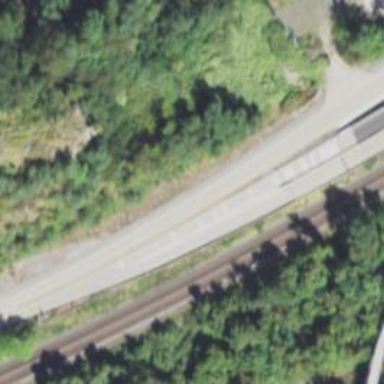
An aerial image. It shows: Primary link highway.